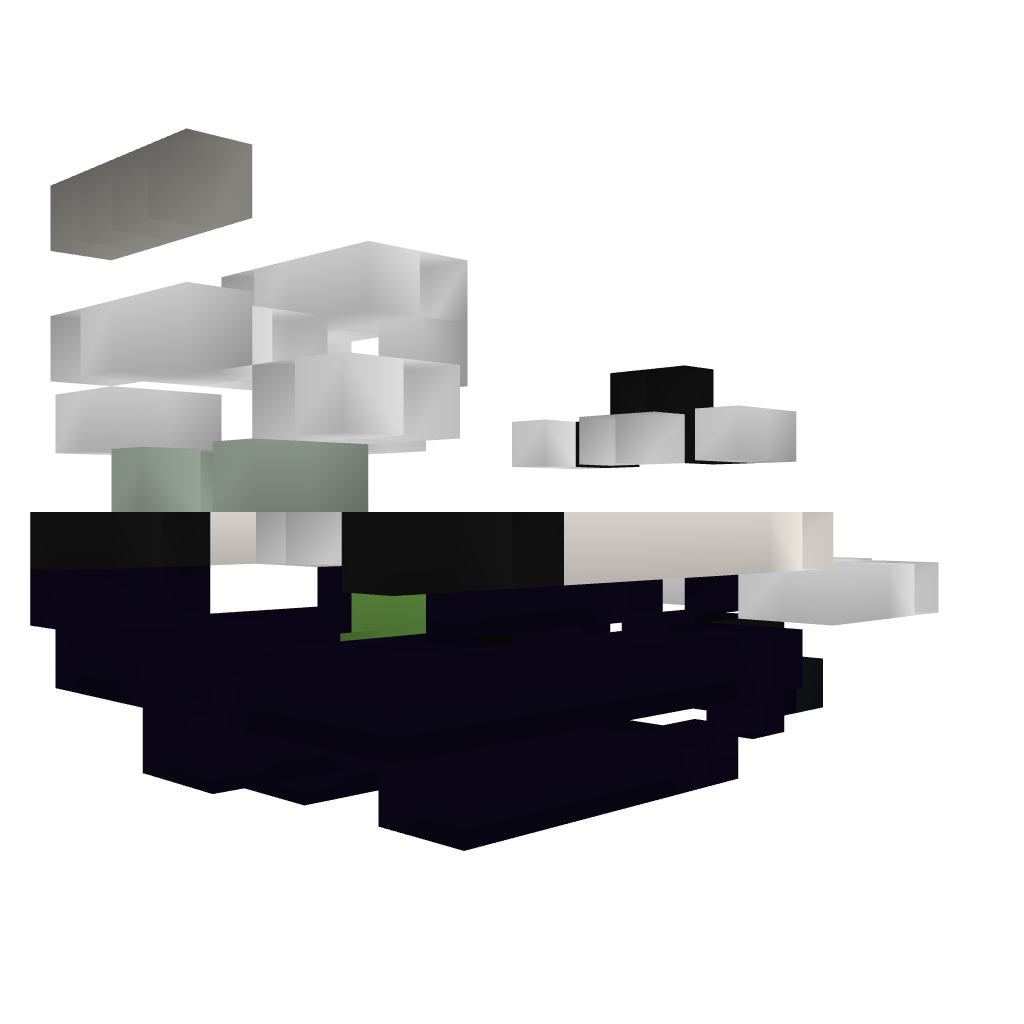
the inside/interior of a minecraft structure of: Ultimate TNT Cannon V. 1